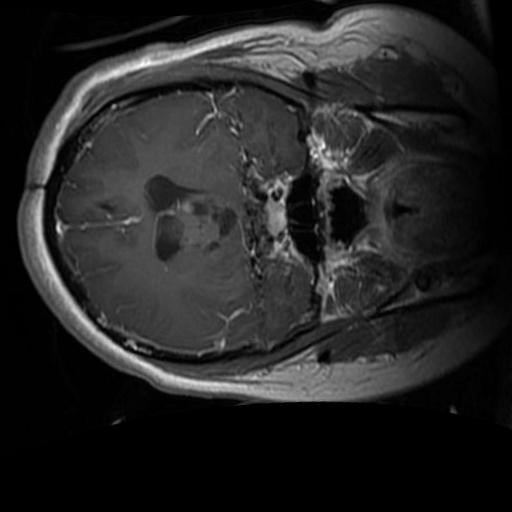
Label: brain_glioma